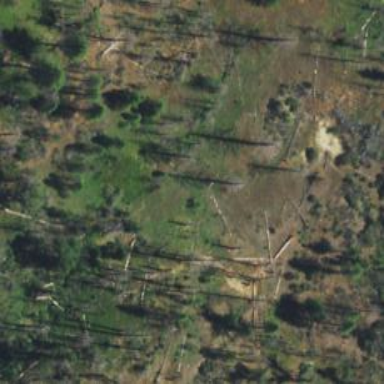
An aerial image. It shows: Abundant wood vegetation.